Question: Crashing on sqlite3_step line?
I am just deleting the row from the database. It throws EXC_BAD_ACCESS sometimes not always.
Below is the screenshot of code.
Any suggestions guys.

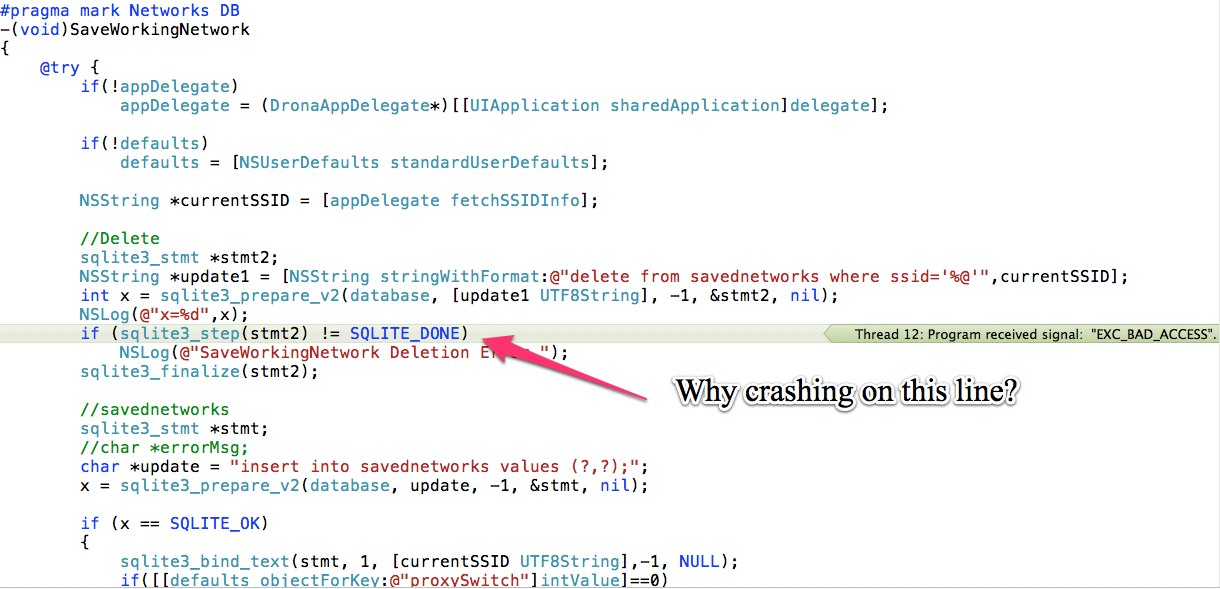
Answer: The above problem is due to multiple write process to the DB. I synchronized the DB operations. Thanks for suggestions.